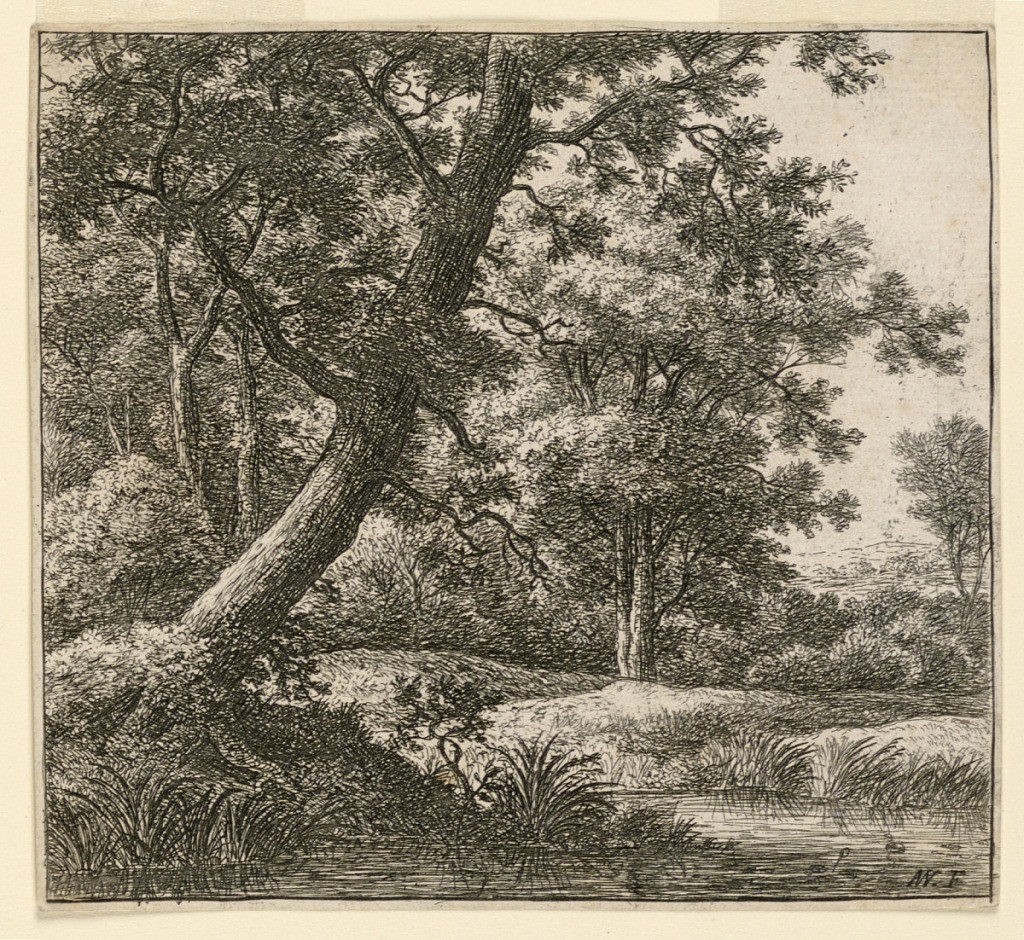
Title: A Large Tree at the Edge of a Swamp
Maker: Antoni Waterloo, 1618–1677
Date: ca. 1650
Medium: Etching on paper
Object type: Print
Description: A large tree, at left, bends over a swamp which extends over the entire foreground. Woods and an open landscape, right distance.